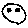
Label: smiley face